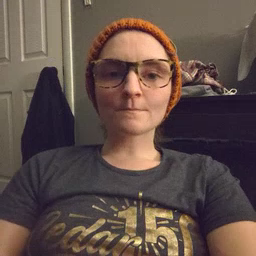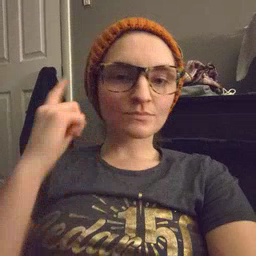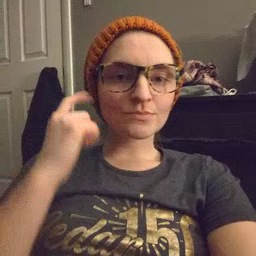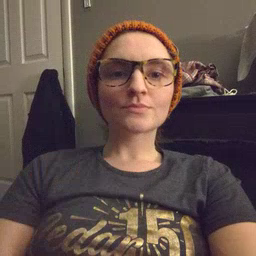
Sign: ear